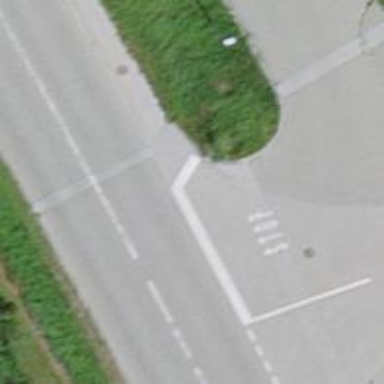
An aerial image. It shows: Sidewalk along the footway.